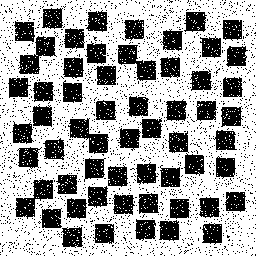
Squares: 60
Triangles: 0
Stars: 0
Total shapes: 60